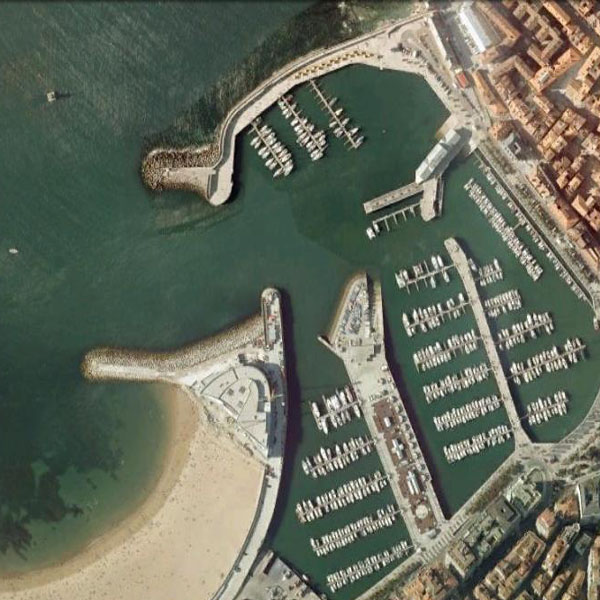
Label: Port